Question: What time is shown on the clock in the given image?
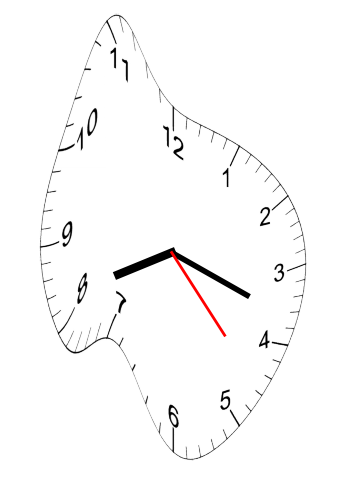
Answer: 08:18:23